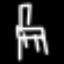
Label: chair